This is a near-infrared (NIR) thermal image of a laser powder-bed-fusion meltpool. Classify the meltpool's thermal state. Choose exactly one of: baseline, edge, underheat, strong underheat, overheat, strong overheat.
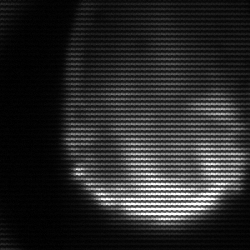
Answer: edge